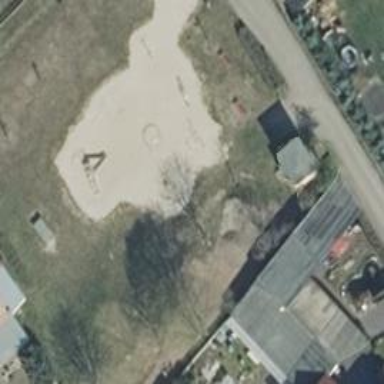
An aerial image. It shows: Playground area for leisure land.